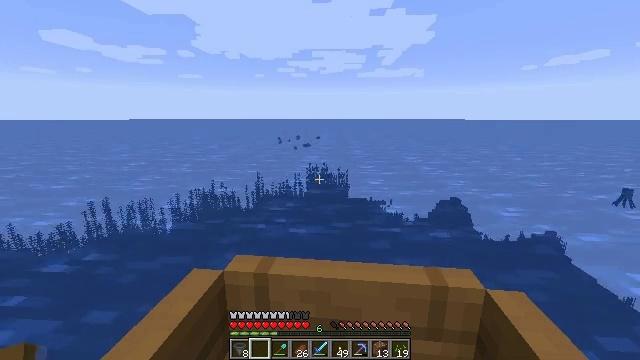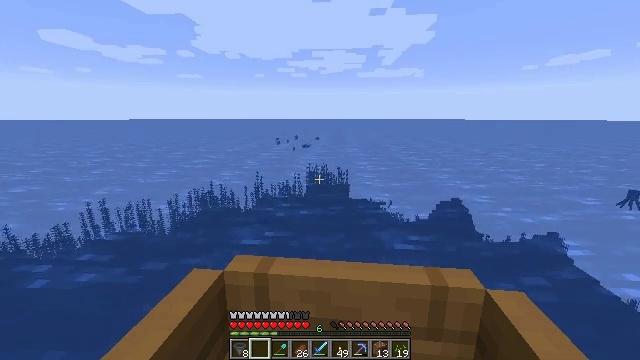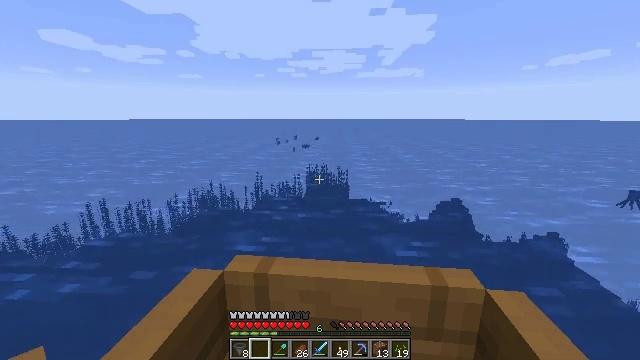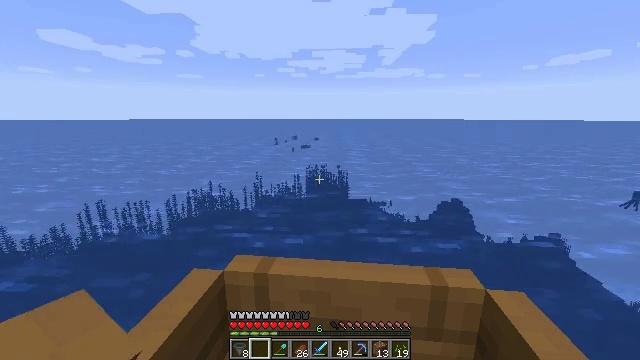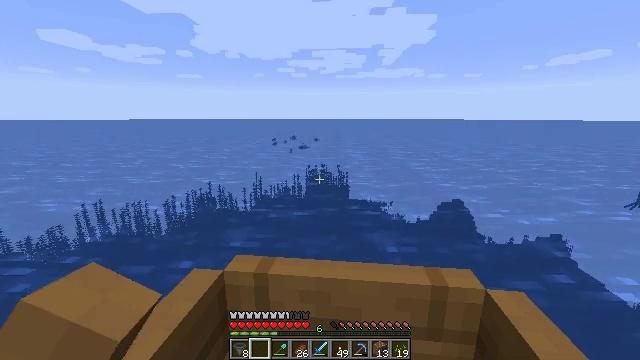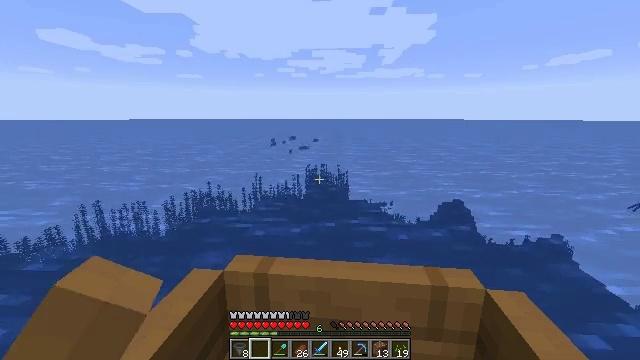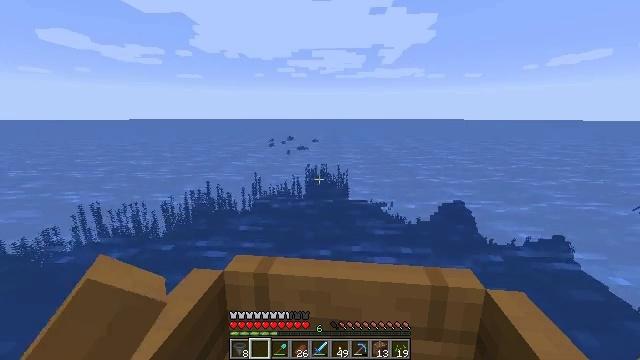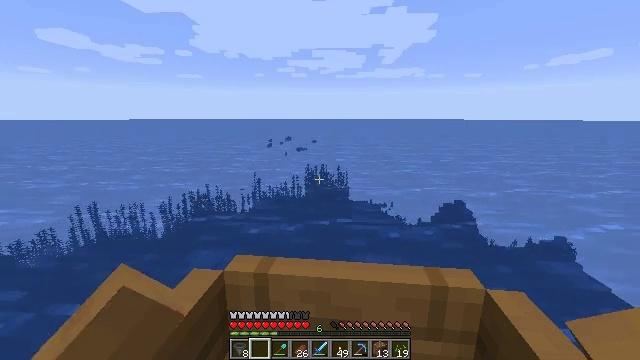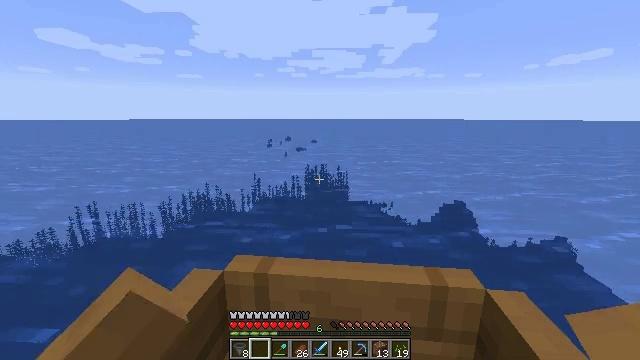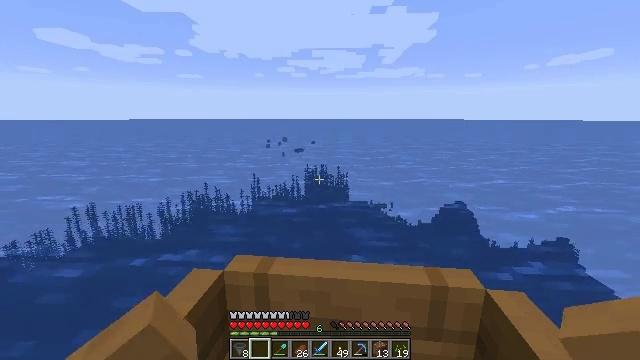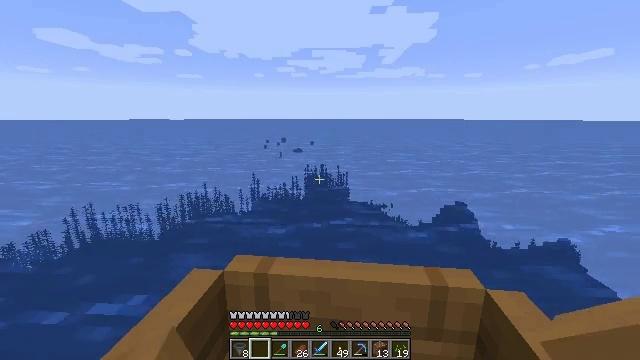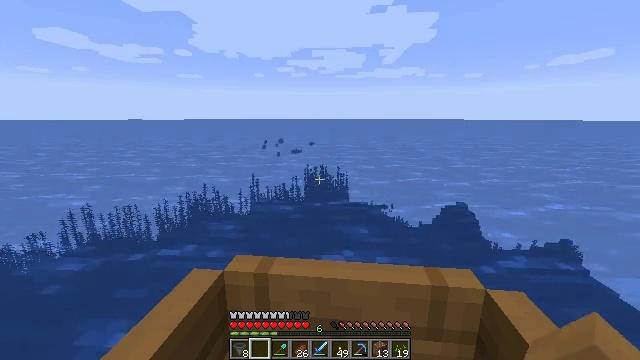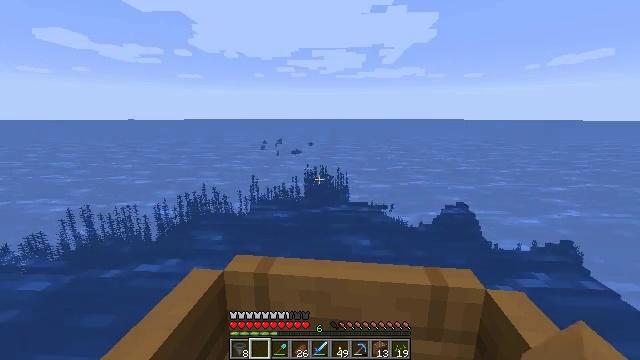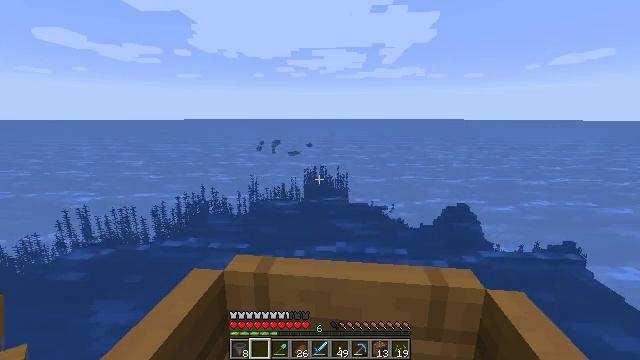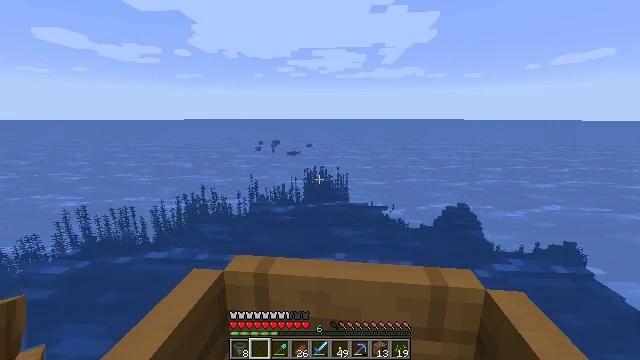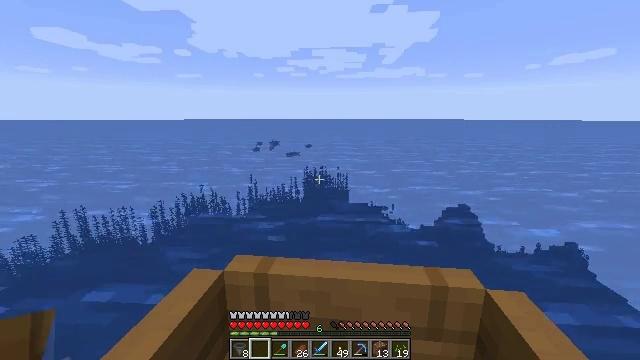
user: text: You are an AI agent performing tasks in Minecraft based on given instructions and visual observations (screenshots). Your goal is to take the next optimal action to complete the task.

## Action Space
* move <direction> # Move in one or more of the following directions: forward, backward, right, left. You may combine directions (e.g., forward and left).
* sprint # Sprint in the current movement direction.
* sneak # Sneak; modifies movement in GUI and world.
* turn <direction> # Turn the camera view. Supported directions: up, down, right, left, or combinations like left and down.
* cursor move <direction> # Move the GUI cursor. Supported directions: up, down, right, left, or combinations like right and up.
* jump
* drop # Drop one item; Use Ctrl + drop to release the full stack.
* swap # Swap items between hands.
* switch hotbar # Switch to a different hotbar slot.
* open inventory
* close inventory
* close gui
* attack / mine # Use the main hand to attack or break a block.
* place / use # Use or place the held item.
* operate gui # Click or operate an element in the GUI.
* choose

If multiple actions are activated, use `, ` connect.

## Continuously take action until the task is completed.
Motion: motion action
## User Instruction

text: Gather cactus by attacking it.
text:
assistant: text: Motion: move forward
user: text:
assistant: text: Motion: move forward
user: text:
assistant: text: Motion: move forward
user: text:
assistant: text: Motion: move forward
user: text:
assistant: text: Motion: move forward
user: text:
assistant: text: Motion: move forward
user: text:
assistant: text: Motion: move forward
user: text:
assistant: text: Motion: move forward
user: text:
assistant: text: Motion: move forward
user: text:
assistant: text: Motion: move forward
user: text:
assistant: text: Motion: move forward
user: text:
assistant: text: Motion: move forward
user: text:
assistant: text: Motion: move forward
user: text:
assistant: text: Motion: move forward
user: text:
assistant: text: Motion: move forward
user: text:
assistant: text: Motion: move forward
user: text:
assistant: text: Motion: move forward
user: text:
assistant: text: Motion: move forward
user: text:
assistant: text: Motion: move forward
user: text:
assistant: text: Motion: move forward
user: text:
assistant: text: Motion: move forward
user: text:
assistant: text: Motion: move forward
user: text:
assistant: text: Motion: move forward
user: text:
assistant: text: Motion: move forward
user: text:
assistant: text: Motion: move forward
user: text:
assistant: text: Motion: move forward
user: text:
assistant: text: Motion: move forward
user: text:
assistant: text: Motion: move forward
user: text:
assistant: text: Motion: move forward
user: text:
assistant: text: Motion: move forward